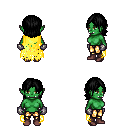
a pixel art fantasy rpg character, female body template, orc, green skin, yellow tattered cape, gold greaves, black long bangs hairstyle, metal gloves, maroon shoes, four views (front, back, left, right), 2x2 character sprite sheet, small pixel art, hard edges, no anti-aliasing